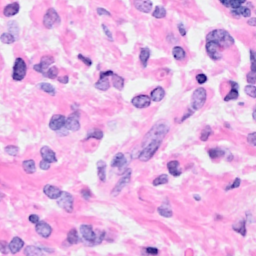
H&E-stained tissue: Breast